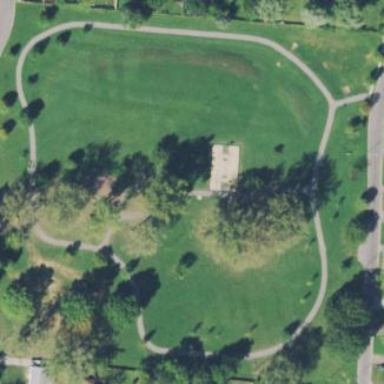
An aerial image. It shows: Park.